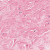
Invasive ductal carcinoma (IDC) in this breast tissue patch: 0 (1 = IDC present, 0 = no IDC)